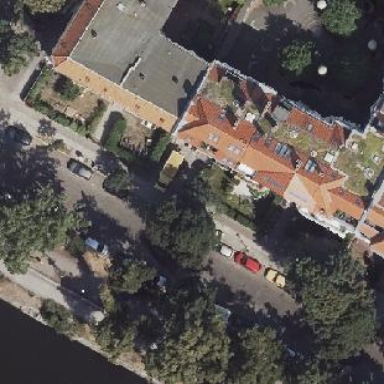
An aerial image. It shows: Image showing building with apartments.